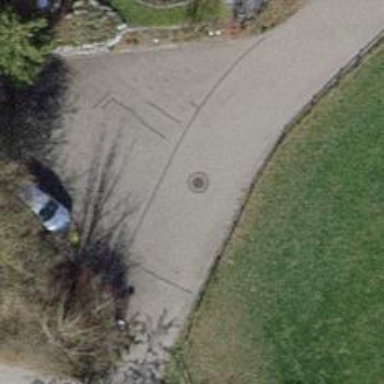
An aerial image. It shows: Turning circle on the road.